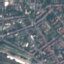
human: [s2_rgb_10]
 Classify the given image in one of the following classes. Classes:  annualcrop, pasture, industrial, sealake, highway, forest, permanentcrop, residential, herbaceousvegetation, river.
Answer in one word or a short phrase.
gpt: Residential